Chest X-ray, PA view. Patient: 66 years old, sex M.
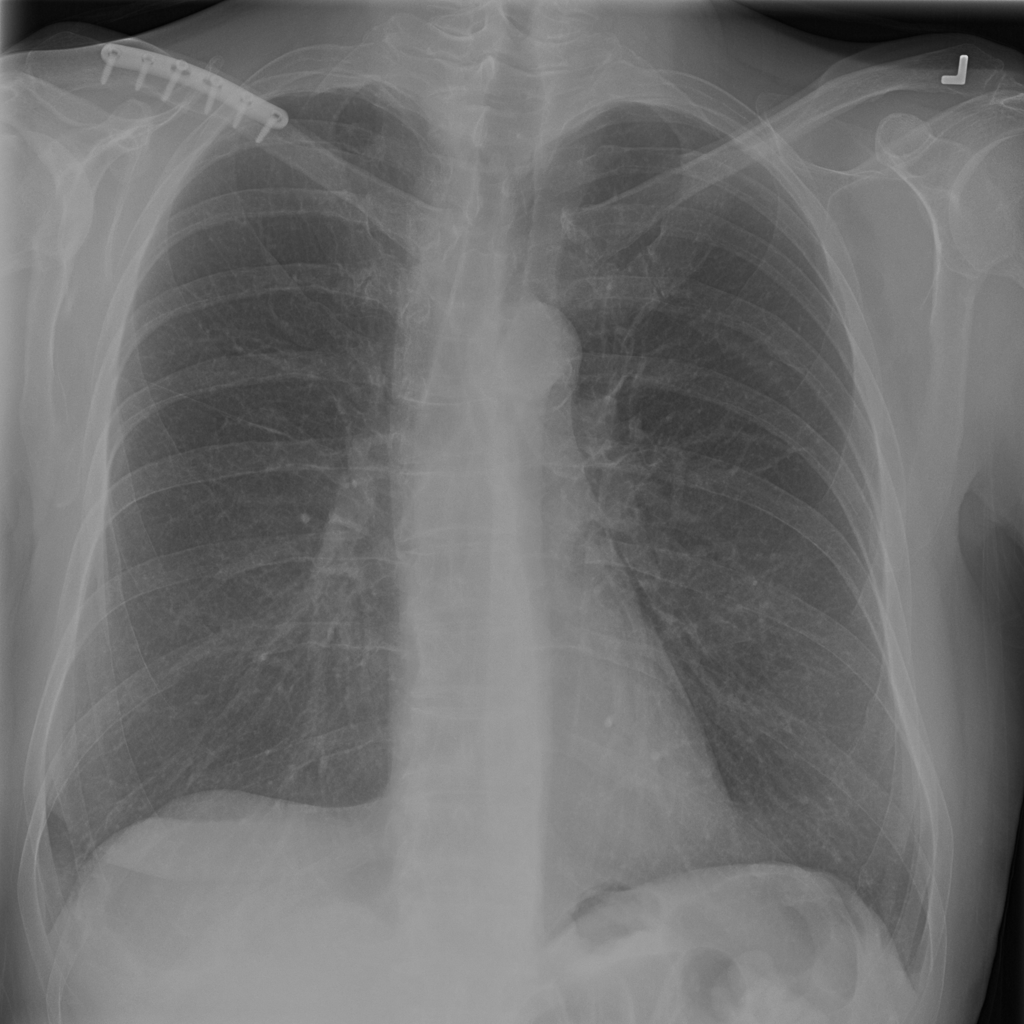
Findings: No Finding